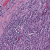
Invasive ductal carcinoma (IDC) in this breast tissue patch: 1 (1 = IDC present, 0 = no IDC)